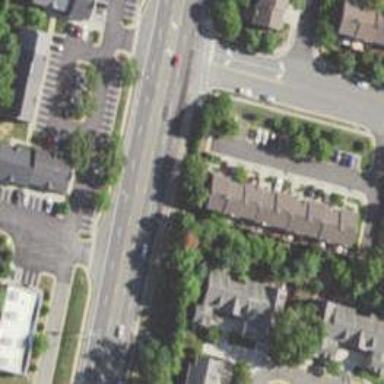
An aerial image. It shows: Residential road with asphalt surface and sidewalk on the left.